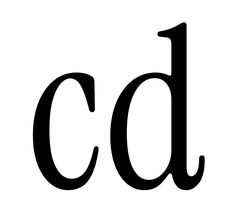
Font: InstrumentSerif-Regular